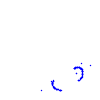
Particle: pion